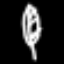
Label: leaf